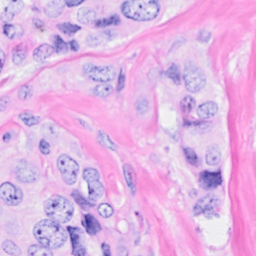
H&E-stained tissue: Breast